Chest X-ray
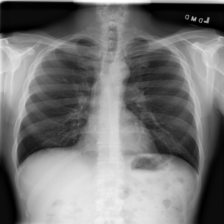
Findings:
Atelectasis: negative
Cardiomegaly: negative
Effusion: negative
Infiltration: negative
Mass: negative
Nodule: negative
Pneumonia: negative
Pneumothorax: negative
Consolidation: negative
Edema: negative
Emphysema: negative
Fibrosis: negative
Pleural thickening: negative
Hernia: negative